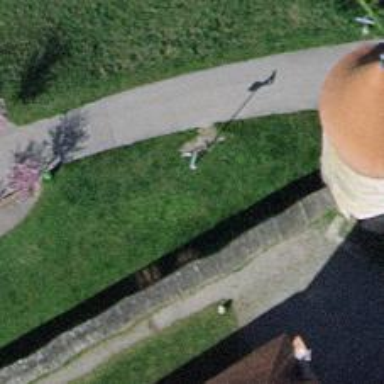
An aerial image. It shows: Floodlight lamp.